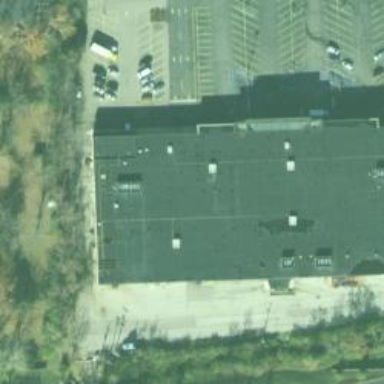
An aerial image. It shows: Building that houses supermarket.